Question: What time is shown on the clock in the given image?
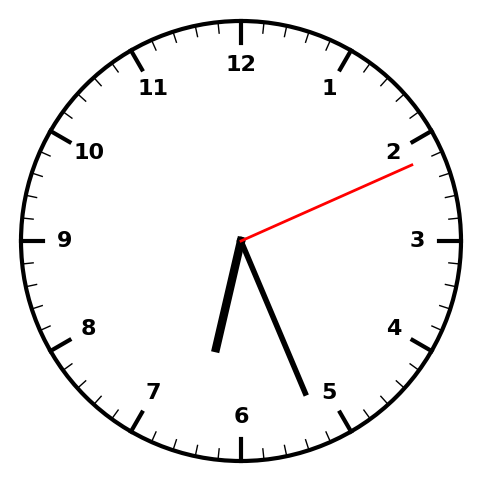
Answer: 06:26:11